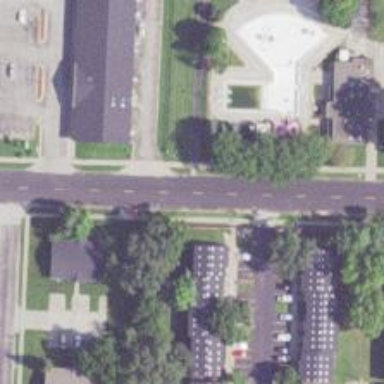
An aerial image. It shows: Road with stop sign.